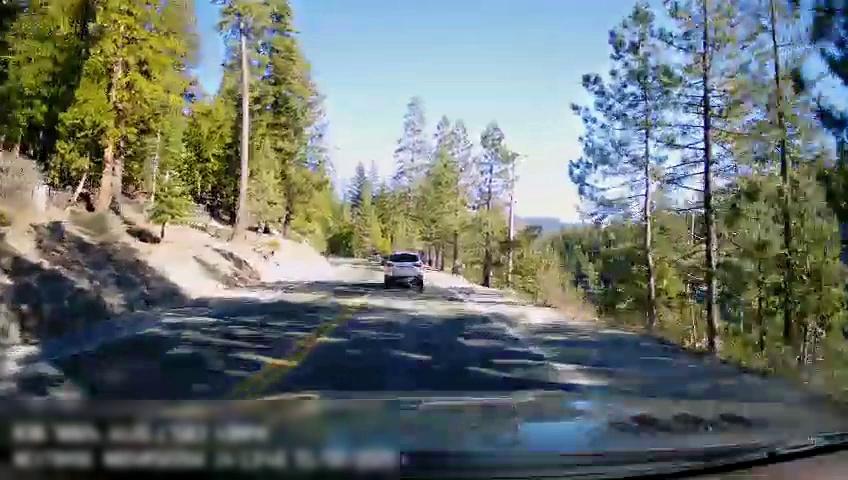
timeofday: Day
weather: Sunny
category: Drivable Space
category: Vehicles | SUV
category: Lanes | Current Lane
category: Lanes | Alternate Lane
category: Lanes | Opposite Lane